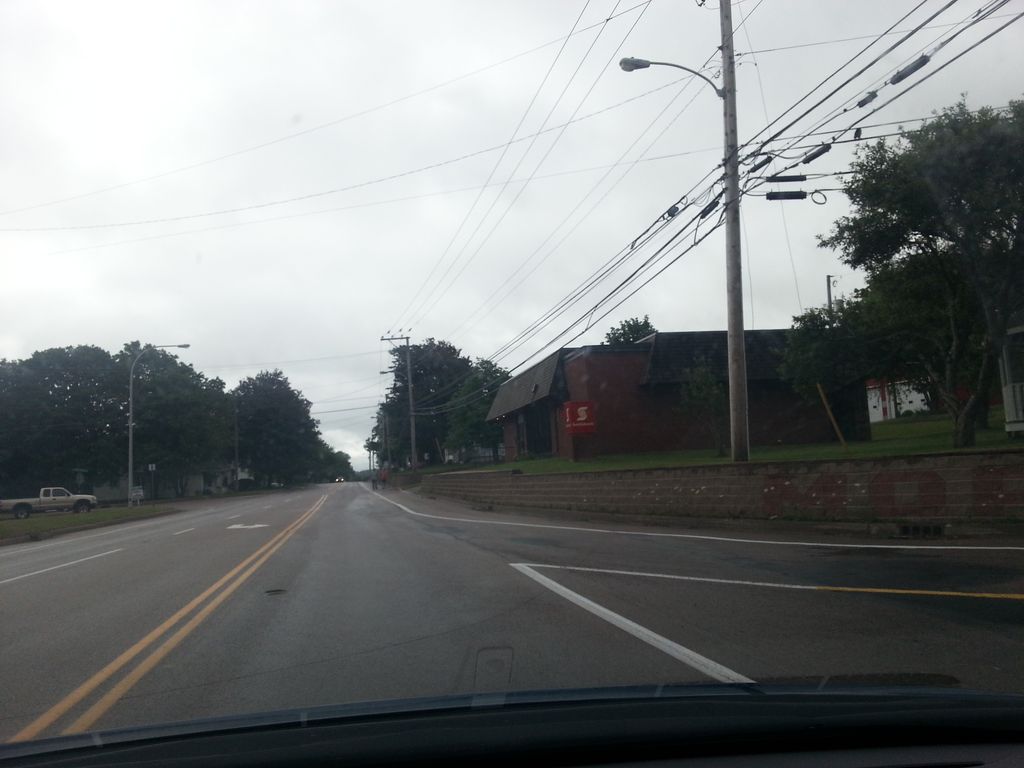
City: charlottetown